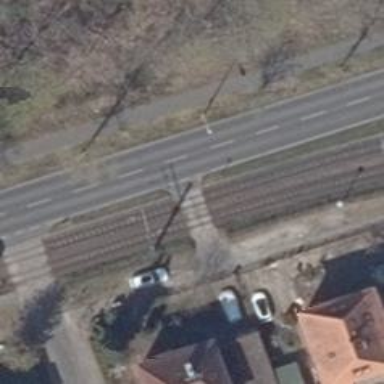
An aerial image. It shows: Tram crossing on the railway.